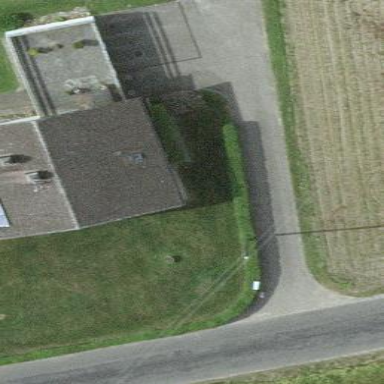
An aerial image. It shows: Residential building with gabled roof.